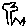
Label: tree